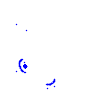
Particle: kaon